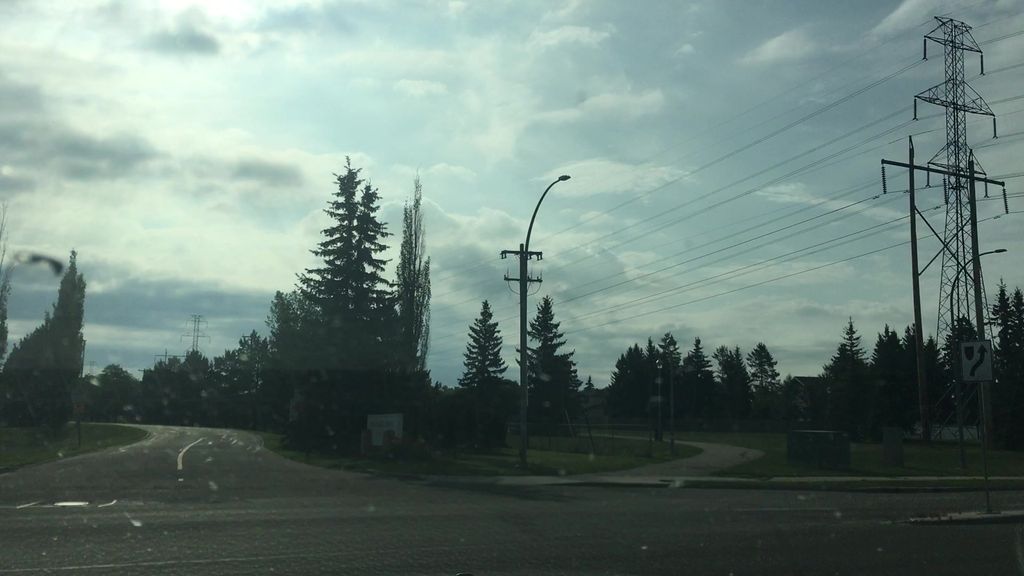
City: edmonton